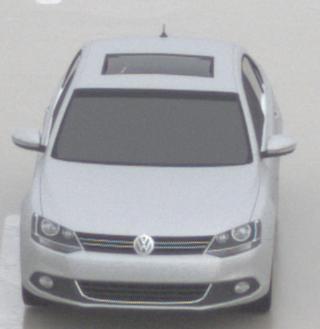
Make: VW
Model: Jetta 1.2 TSI
Detailed model: Jetta (IV)
Model produced from: 2011/01
Model produced until: 2014/08
Doors: 4
Color: white
Road condition: wet road
Daytime: morning or afternoon
Contrast: low contrast